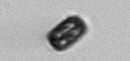
Label: Thalassiosira